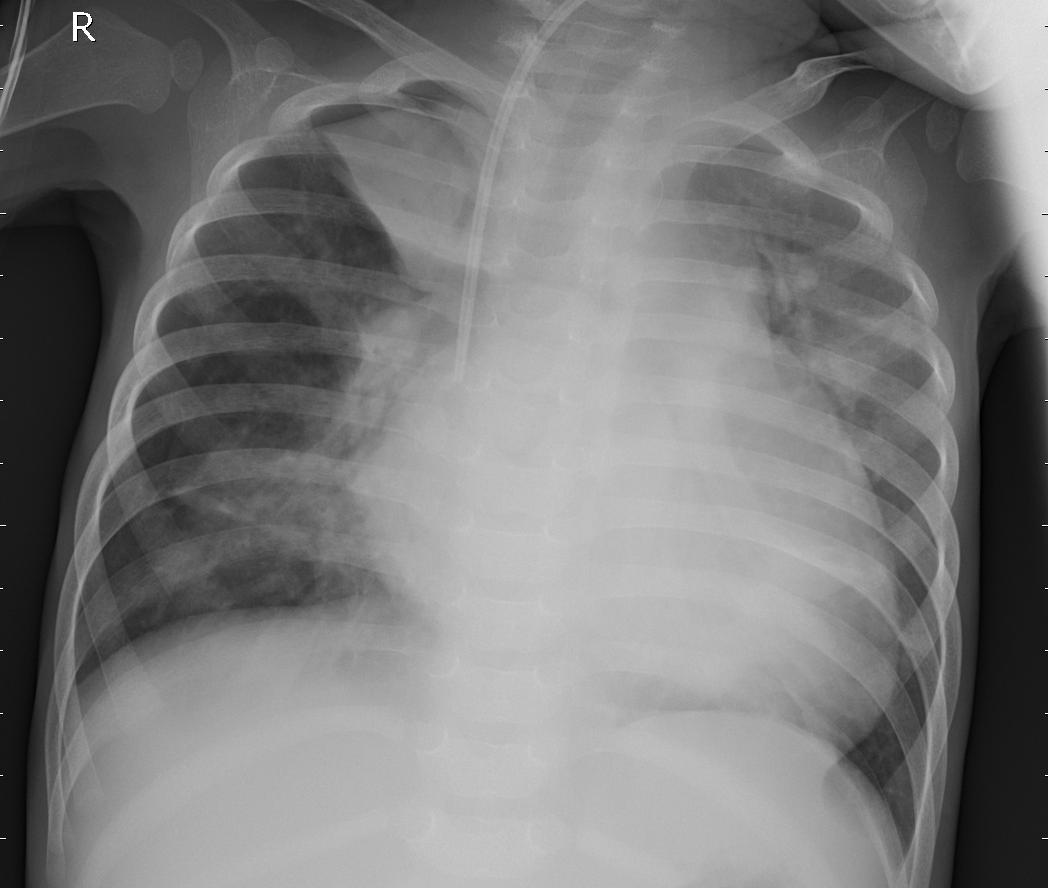
Diagnosis: PNEUMONIA